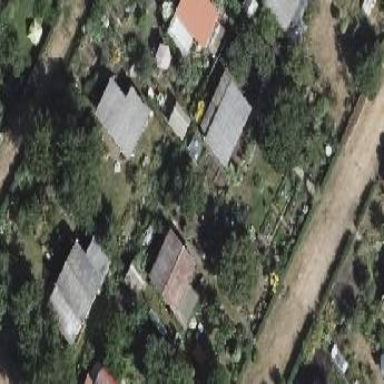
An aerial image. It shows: Plot within allotments.